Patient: sex M, age 32
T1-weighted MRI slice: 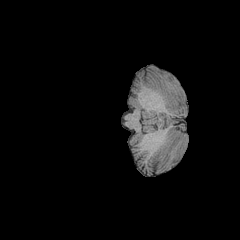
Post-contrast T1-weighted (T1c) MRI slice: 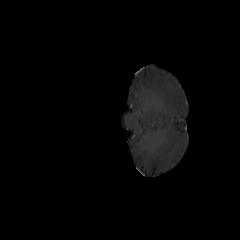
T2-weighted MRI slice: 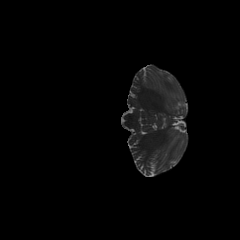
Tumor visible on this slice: no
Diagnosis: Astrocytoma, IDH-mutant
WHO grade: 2